Interaction volume radius: 10 \u00c5
Interaction volume height: 15 \u00c5
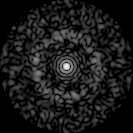
Disorder parameter: 0.8148